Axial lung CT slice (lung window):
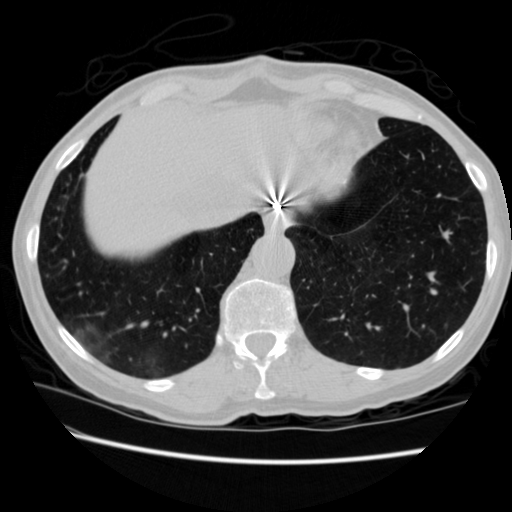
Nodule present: no